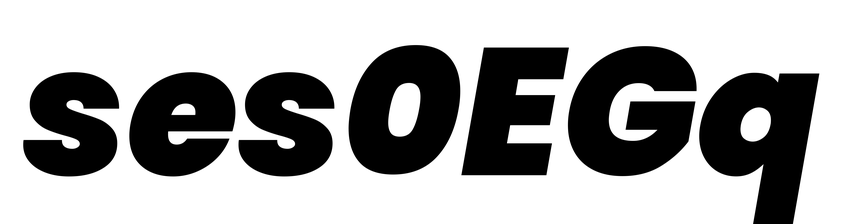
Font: Poppins-BlackItalic